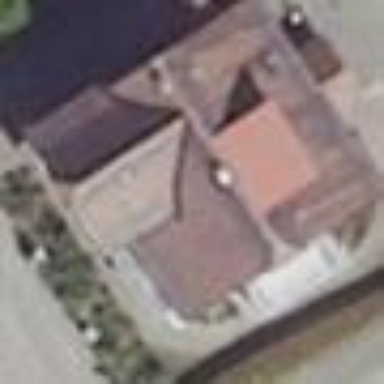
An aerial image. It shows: Detached building with half-hipped roof.